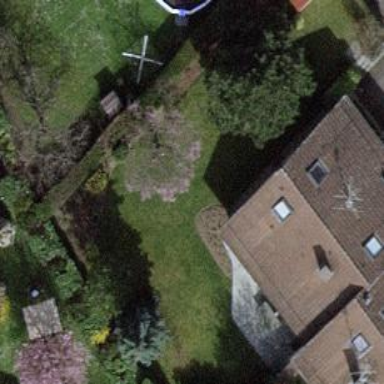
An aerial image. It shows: Garden enclosed by fence.